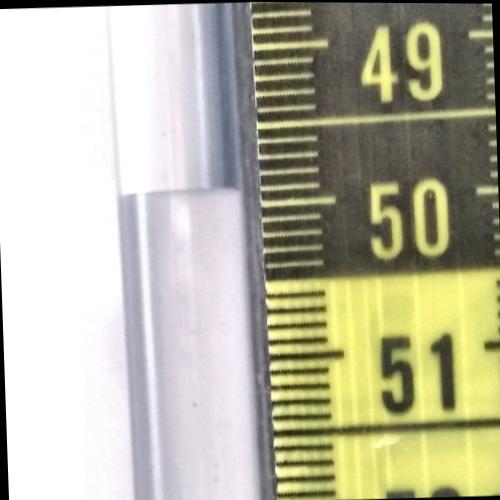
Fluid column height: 49.9 cm